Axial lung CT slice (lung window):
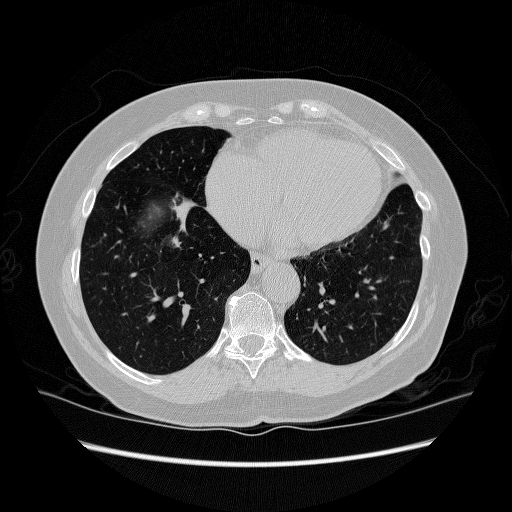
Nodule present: no